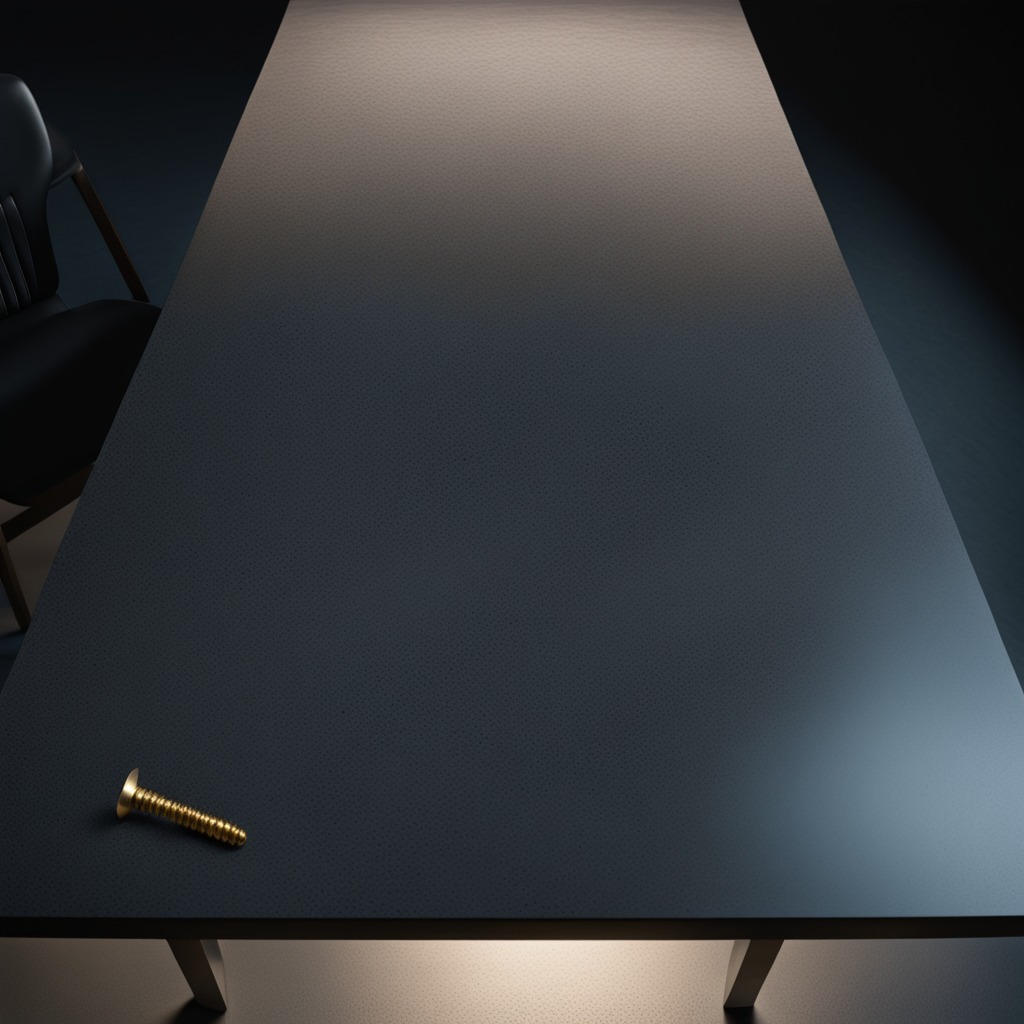
A metal screw is lying on a clean granite table inside a workshop at night dim ambient light soft shadows worn but